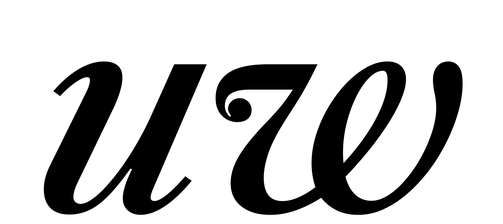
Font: LibreCaslonText-Italic_Medium_Italic